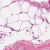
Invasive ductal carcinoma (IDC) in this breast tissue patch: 0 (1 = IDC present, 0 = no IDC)